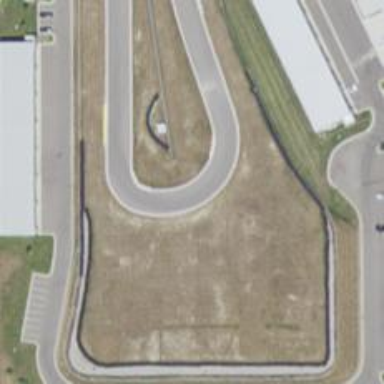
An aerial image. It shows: Asphalt raceway designed for motor sports.